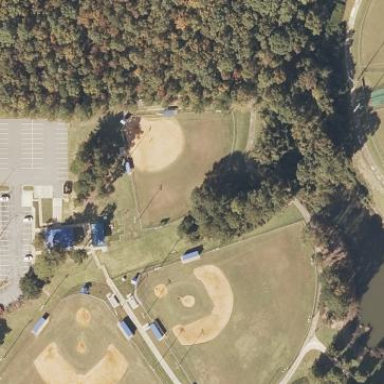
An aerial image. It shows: Baseball pitch for leisure and sports activities.